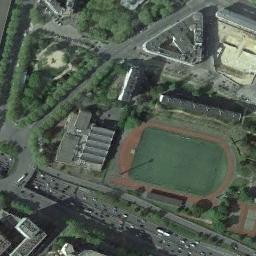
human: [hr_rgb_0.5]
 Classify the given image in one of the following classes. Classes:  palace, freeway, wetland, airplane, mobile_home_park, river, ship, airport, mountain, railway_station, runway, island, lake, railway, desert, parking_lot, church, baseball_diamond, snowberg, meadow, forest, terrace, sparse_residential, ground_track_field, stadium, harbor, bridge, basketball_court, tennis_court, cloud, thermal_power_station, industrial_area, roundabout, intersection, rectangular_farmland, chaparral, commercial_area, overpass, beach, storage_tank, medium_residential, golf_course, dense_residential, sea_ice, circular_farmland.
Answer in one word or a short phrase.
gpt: ground_track_field